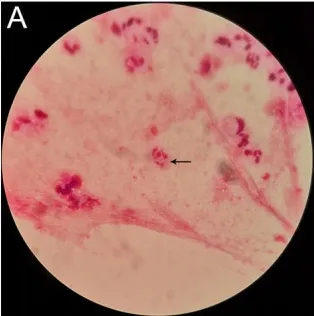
(A,B) Gram stain of bronchoalveolar lavage fluid (BALF) with arrows indicating Legionella pneumophila, magnification x1,000.
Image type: pathology (gram)